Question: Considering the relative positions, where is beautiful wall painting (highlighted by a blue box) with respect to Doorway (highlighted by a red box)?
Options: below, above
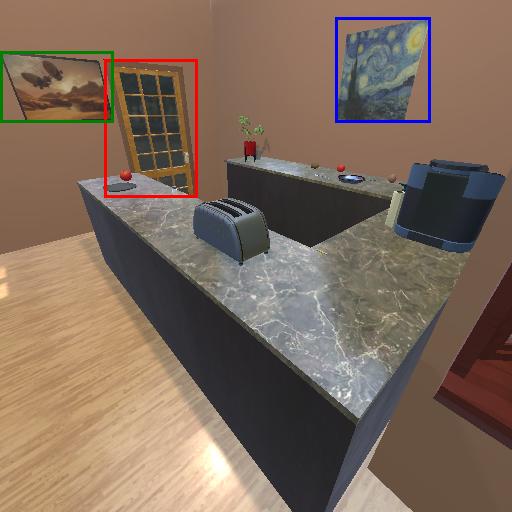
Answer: below